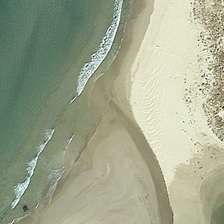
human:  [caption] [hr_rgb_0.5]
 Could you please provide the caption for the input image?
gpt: yellow beach is beside a piece of light blue ocean .

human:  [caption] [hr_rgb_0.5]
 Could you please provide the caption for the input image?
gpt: yellow beach is beside a piece of light blue ocean .

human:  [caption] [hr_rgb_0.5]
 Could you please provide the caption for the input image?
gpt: yellow beach is beside a piece of light blue ocean .

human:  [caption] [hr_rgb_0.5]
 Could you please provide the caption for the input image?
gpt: yellow beach is beside a piece of light blue ocean .

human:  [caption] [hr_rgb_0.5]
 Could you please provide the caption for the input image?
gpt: yellow beach is beside a piece of light blue ocean .